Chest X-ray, PA view. Patient: 44 years old, sex M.
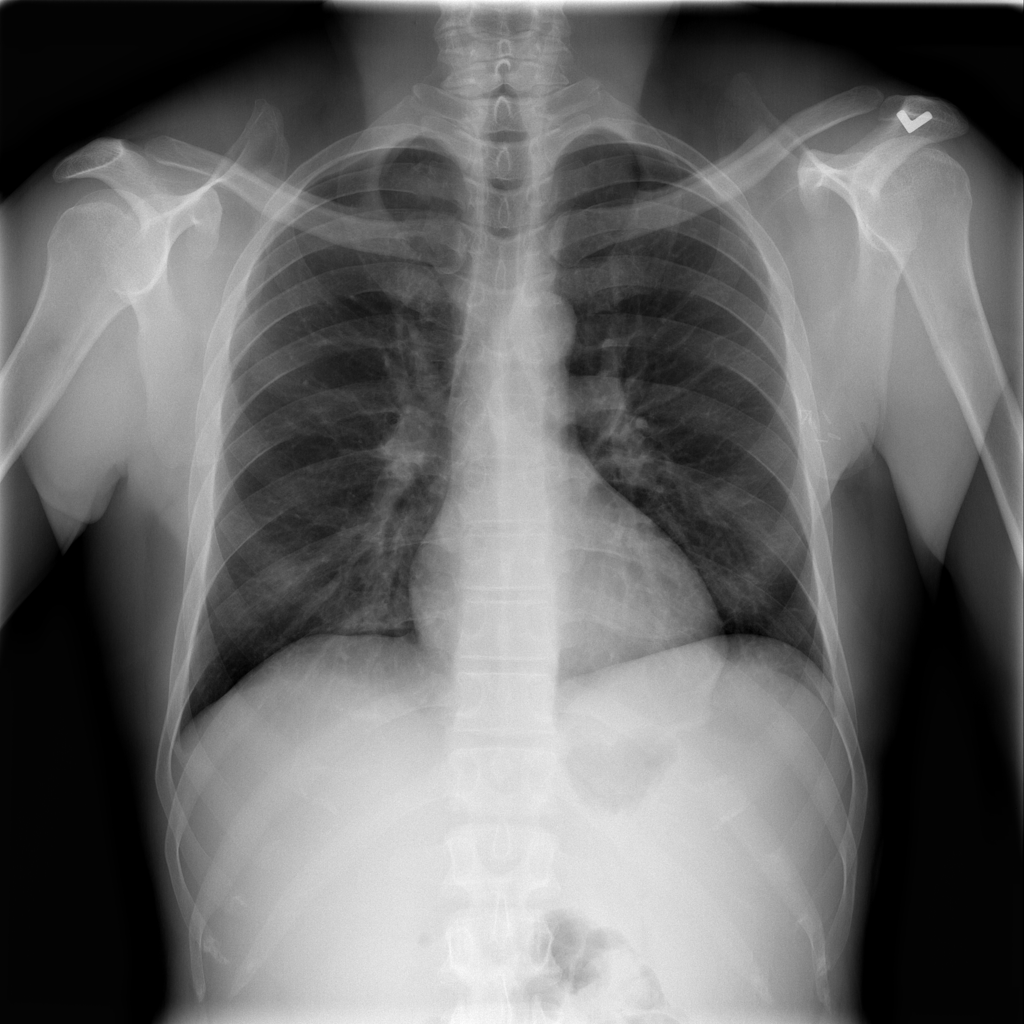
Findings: No Finding